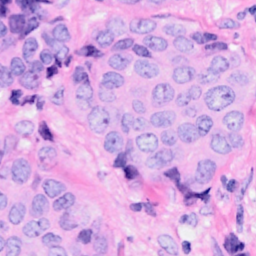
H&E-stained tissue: Breast